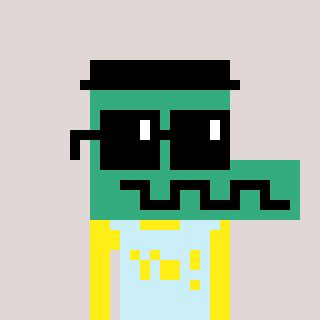
a pixel art character with square black sunglasses, a crocodile-shaped head and a cold-colored body on a warm background